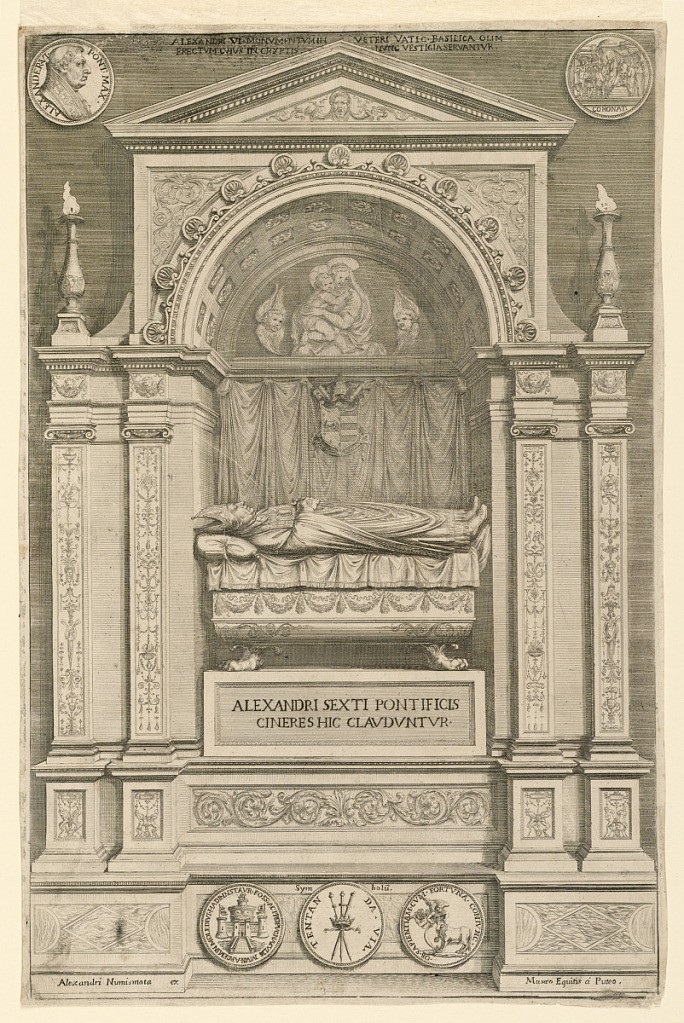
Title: The Tomb of Pope Alexander VI
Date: ca. 1600
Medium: Engraving on paper
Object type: Print
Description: The tomb of Pope Alexander VI (1942-1503) set in a niche with Renaissance ornamentation. Below, three medals, and at the top, two others, in allusion to the Pope's collection (possibly an illustration for a book on the Pope's numismatic collection).